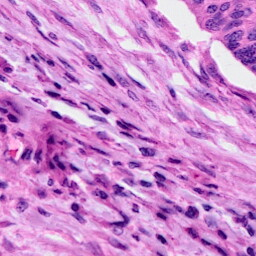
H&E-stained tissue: Cervix